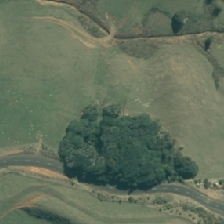
Land cover: indigenous_forest